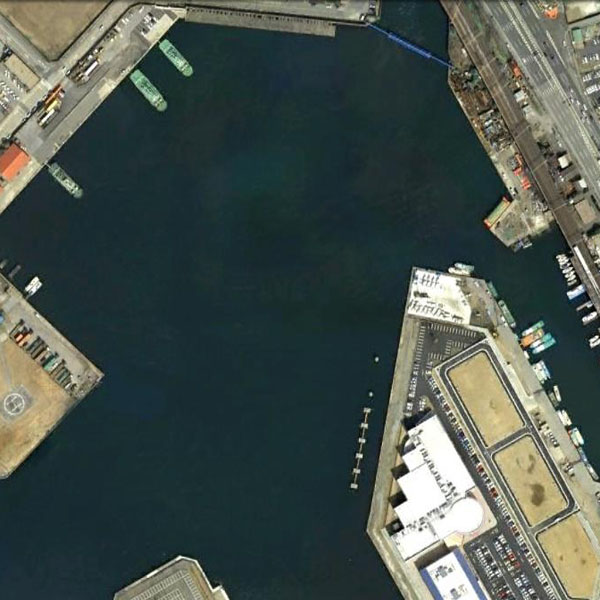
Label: Port